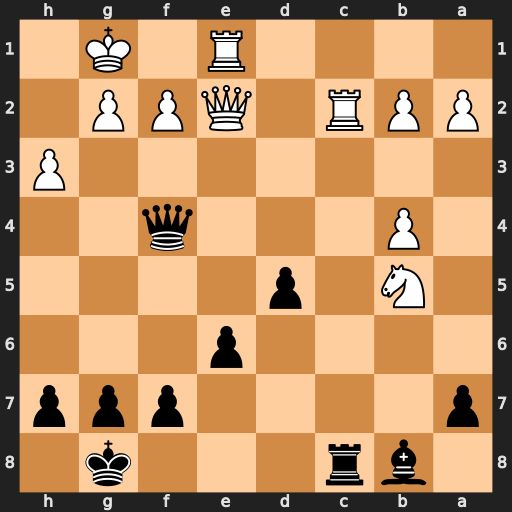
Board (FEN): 1br3k1/p4ppp/4p3/1N1p4/1P3q2/7P/PPR1QPP1/4R1K1
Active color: b
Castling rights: -
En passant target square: -
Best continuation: Qh2+ Kf1 Qh1#